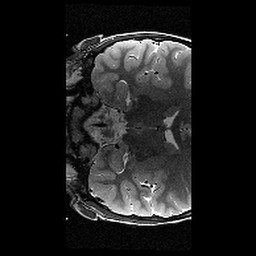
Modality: T2w
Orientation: coronal
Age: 10
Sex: male
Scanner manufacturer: siemens
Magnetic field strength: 3 T
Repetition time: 9.23 s
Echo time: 0.067 s